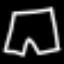
Label: pants